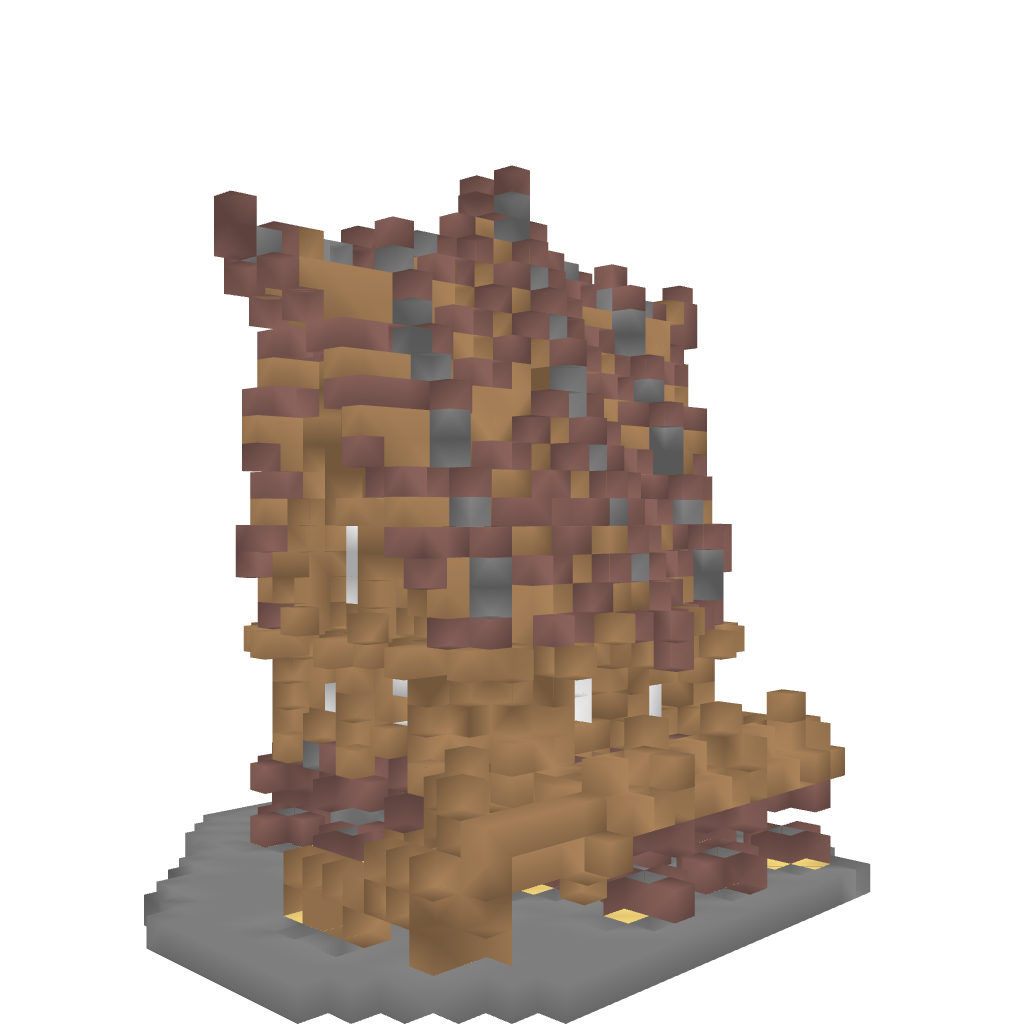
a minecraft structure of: Nordic House high quality